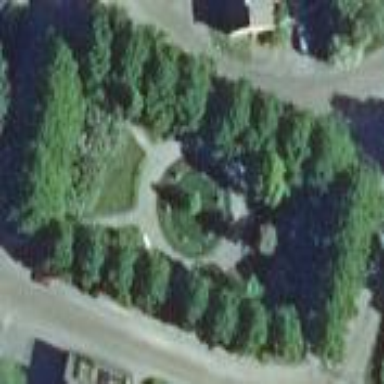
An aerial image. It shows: Lovely park for leisure and relaxation.